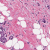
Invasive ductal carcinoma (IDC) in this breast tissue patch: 1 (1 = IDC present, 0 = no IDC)